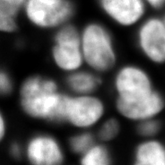
Tissue sample: ovarian
Magnification: 5.0x
Cell type: Smooth muscle cells
Senescence state: normal